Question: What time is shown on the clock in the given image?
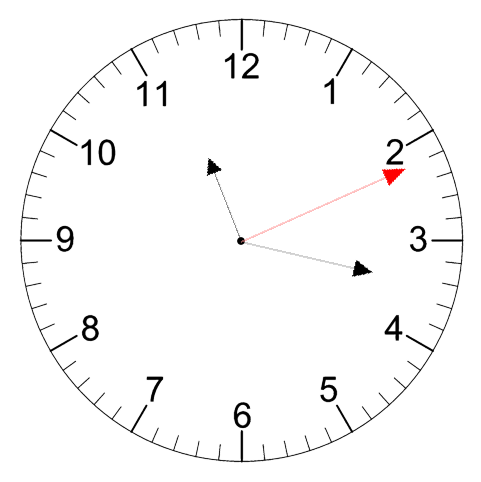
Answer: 11:17:11